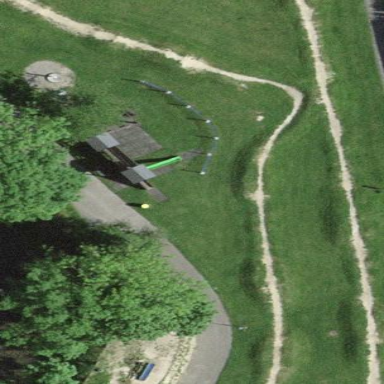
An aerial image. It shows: Cycling track on natural ground surface.